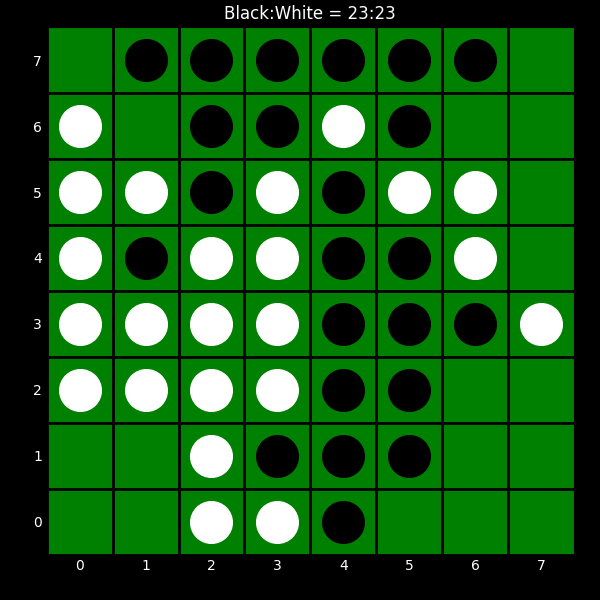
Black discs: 23
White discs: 23